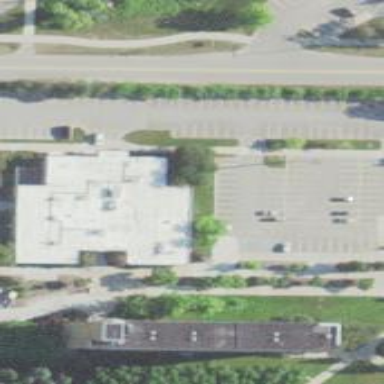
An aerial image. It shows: Police building.